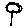
Label: tree